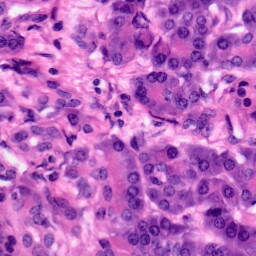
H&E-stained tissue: Pancreatic